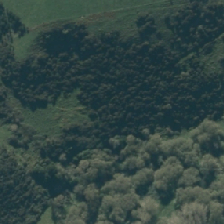
Land cover: low_producing_grassland